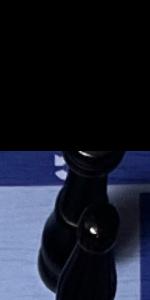
Label: King_Black